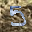
Label: 5